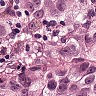
Metastatic tissue present: yes